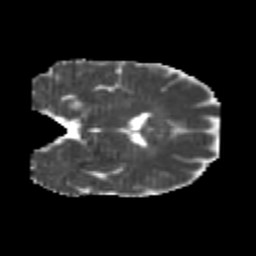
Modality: MD
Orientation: coronal
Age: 24
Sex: female
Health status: healthy
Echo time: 0.074 s